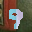
Label: 9